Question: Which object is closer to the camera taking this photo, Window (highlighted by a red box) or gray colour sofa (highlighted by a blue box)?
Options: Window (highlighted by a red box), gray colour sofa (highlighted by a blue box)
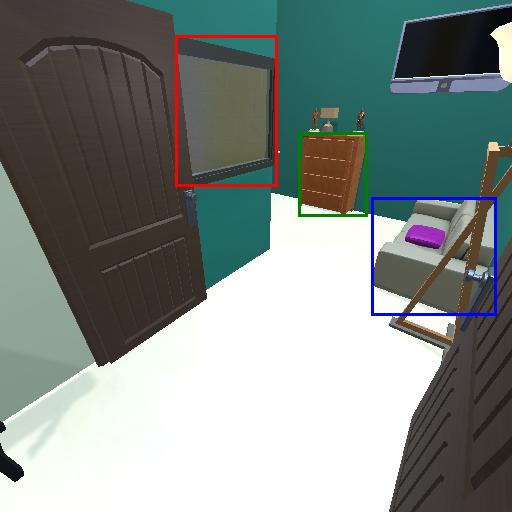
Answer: Window (highlighted by a red box)